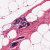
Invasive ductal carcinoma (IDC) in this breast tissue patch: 0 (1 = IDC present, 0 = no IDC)